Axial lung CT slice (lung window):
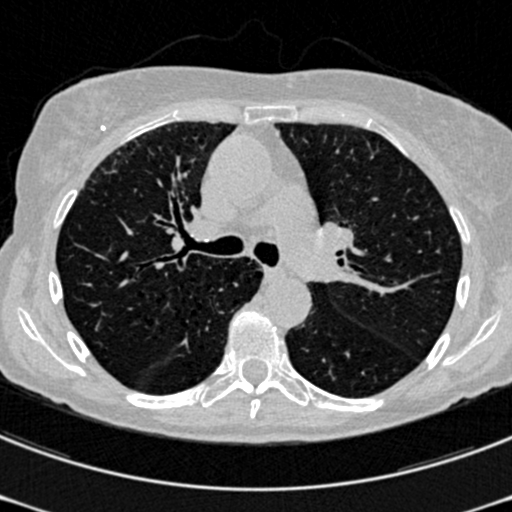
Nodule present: no